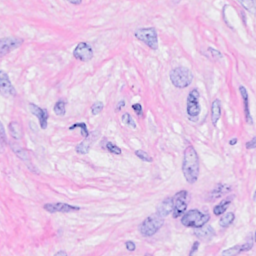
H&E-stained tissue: Breast